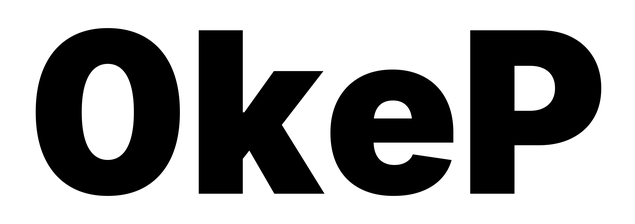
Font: Inter_Black